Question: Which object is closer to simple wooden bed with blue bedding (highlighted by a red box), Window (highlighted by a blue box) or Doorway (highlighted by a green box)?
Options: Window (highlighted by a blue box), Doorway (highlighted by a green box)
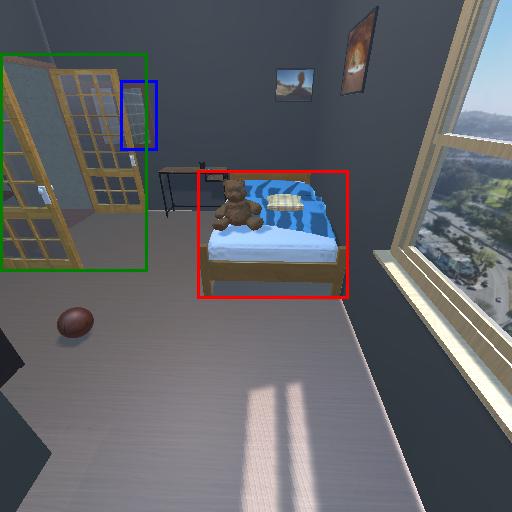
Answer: Window (highlighted by a blue box)